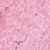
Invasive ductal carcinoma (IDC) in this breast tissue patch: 0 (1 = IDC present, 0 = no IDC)